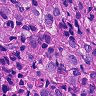
Metastatic tissue present: yes